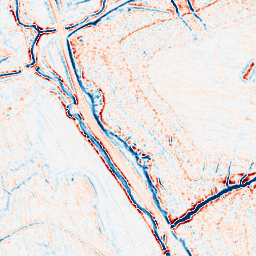
Category: edge_preserving
Decomposition family: bilateral
Decomposition parameters: d: 9
sigma_color: 100
sigma_space: 50
Upsampling method: sinc_hamming
Upsampling parameters: scale: 2
kernel_size: 4
Upsampling scale: 2